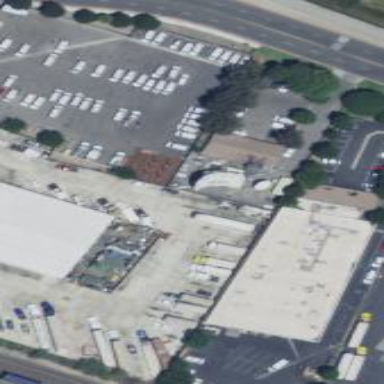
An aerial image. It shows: Warehouse building.